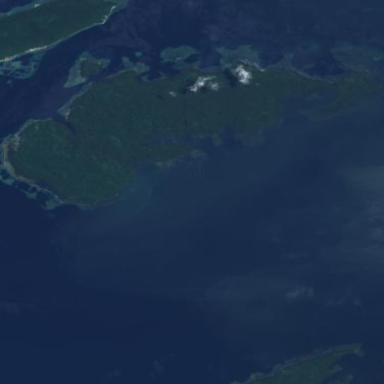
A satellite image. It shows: Island with natural coastline.